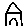
Label: house